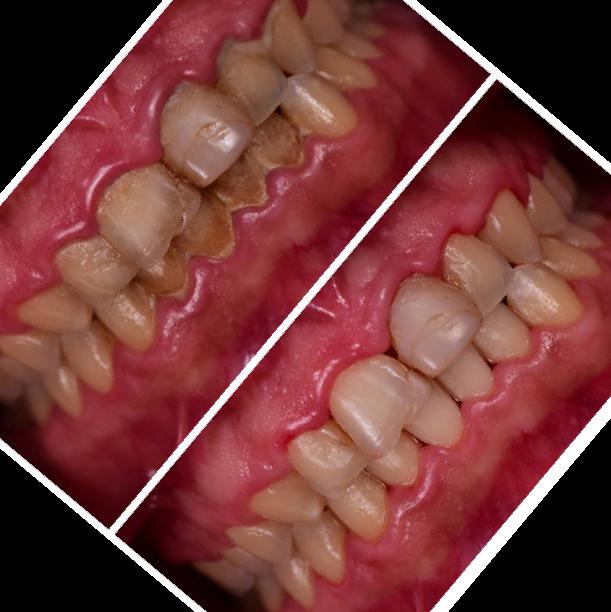
Condition: Gingivitis